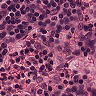
Metastatic tissue present: no